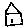
Label: house